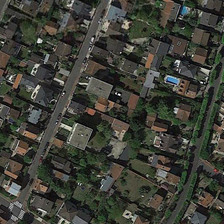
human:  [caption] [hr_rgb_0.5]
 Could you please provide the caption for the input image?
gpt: houses with gardens are lined up near the streets .

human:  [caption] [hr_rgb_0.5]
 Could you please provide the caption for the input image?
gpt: houses with gardens are lined up near the streets .

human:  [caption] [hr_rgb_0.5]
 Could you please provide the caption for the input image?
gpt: houses with gardens are lined up near the streets .

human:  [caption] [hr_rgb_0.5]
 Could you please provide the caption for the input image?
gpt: it is a densely arranged residential area devided by roads .

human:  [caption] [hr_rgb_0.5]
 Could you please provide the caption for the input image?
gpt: many buildings and green trees are in a dense residential area .